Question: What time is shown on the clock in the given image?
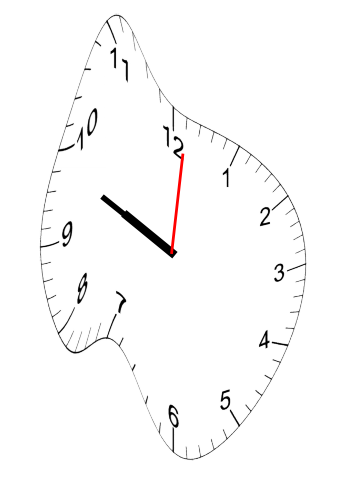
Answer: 09:49:01